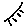
Label: sun